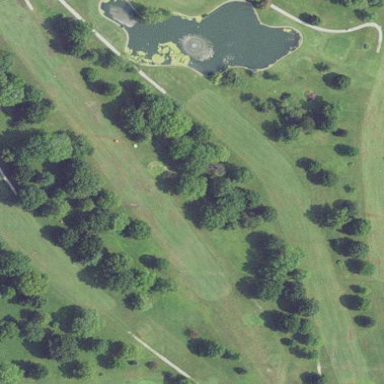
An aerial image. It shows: Golf course.